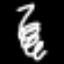
Label: squiggle